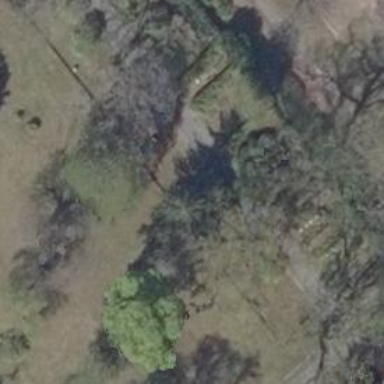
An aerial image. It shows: Historic cemetery with graves marked by tombstones.